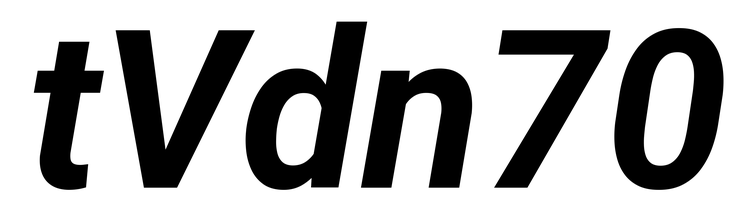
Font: Roboto-Italic_Bold_Italic